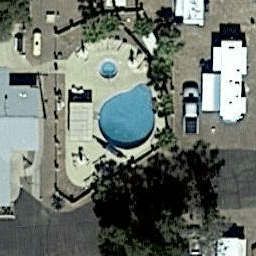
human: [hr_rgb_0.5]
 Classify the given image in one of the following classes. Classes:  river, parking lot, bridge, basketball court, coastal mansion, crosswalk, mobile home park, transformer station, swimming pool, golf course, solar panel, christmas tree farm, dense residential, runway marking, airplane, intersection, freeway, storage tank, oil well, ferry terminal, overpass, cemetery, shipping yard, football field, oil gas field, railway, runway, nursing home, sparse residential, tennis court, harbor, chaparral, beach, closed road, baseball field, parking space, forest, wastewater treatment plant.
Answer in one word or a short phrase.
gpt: swimming pool